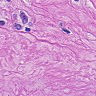
Metastatic tissue present: yes